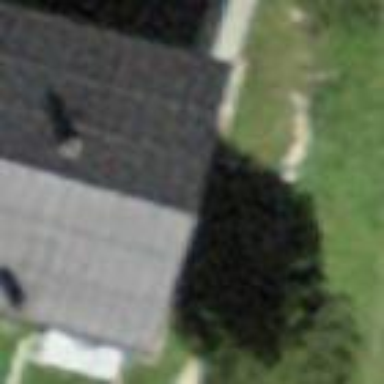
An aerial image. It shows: Bungalow.